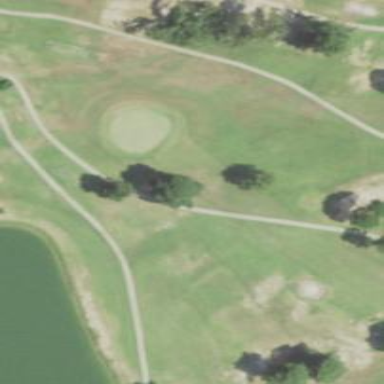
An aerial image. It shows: Golf fairway in the image.